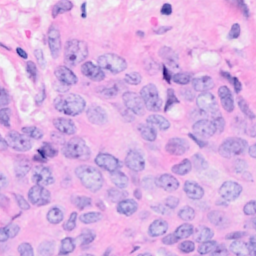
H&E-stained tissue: Breast